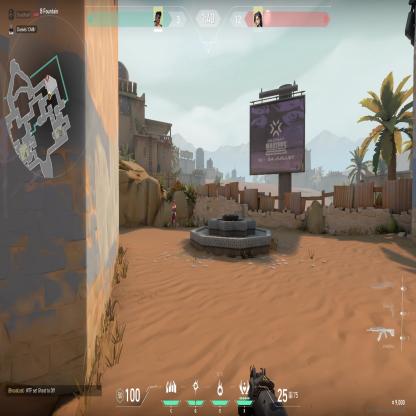
Label: enemy